Question: I have a 'Gridview' like this.
'''
<asp:GridView ID="GridView1" runat="server"
Width="16px" BackColor="White" BorderColor="#E7E7FF"
BorderStyle="None" BorderWidth="1px" CellPadding="3"
GridLines="Horizontal" Height="16px" >
<AlternatingRowStyle BackColor="#F7F7F7" />
<FooterStyle BackColor="#B5C7DE" ForeColor="#4A3C8C" />
<HeaderStyle BackColor="#4A3C8C" Font-Bold="True" ForeColor="#F7F7F7" />
<PagerStyle BackColor="#E7E7FF" ForeColor="#4A3C8C" HorizontalAlign="Right" />
<RowStyle BackColor="#E7E7FF" ForeColor="#4A3C8C" />
<SelectedRowStyle BackColor="#738A9C" Font-Bold="True" ForeColor="#F7F7F7" />
<sortedascendingcellstyle backcolor="#F4F4FD" />
<sortedascendingheaderstyle backcolor="#5A4C9D" />
<sorteddescendingcellstyle backcolor="#D8D8F0" />
<sorteddescendingheaderstyle backcolor="#3E3277" />
<SortedAscendingCellStyle BackColor="#F4F4FD"></SortedAscendingCellStyle>
<SortedAscendingHeaderStyle BackColor="#5A4C9D"></SortedAscendingHeaderStyle>
<SortedDescendingCellStyle BackColor="#D8D8F0"></SortedDescendingCellStyle>
<SortedDescendingHeaderStyle BackColor="#3E3277"></SortedDescendingHeaderStyle>
</asp:GridView>
'''
Programaticly, i adding a data source this 'Gridview'.
'''
protected void SendToGridview_Click(object sender, EventArgs e)
{
Calculate.Visible = true;
MV_Label.Visible = true;
RISK_Label.Visible = true;
string strQuery;
string ConnectionString = ConfigurationManager.ConnectionStrings["ora"].ConnectionString;
OracleConnection myConnection = new OracleConnection(ConnectionString);
strQuery = @"SELECT A.HESAP_NO, A.TEKLIF_NO1 || '/' || A.TEKLIF_NO2 AS TEKLIF, A.MUS_K_ISIM AS MUSTERI,
B.MARKA, C.SASI_NO, C.SASI_DURUM, D.TAS_MAR, NVL(RISK_SASI(A.TEKLIF_NO1, A.TEKLIF_NO2, C.URUN_SIRA_NO, C.SIRA_NO),0) AS RISK,
NVL(MV_SASI(A.TEKLIF_NO1, A.TEKLIF_NO2, C.SIRA_NO, C.URUN_SIRA_NO, SYSDATE),0) AS MV
FROM S_TEKLIF A, S_URUN B, S_URUN_DETAY C, KOC_KTMAR_PR D
WHERE A.TEKLIF_NO1 || A.TEKLIF_NO2 = B.TEKLIF_NO1 || B.TEKLIF_NO2
AND A.TEKLIF_NO1 || A.TEKLIF_NO2 = C.TEKLIF_NO1 || C.TEKLIF_NO2
AND B.SIRA_NO = C.URUN_SIRA_NO
AND B.DISTRIBUTOR = D.DIST_KOD
AND B.MARKA = D.MARKA_KOD
AND B.URUN_KOD = D.TAS_KOD ";
string param = "";
foreach (ListItem l in CheckBoxList1.Items)
{
if (l.Selected)
{
param += string.Format("'{0}'", l.Value);
param += ",";
}
}
param = param.Remove(param.Length - 1);
strQuery = strQuery + " AND A.HESAP_NO IN (" + param + ")";
OracleCommand myCommand = new OracleCommand(strQuery, myConnection);
myCommand.CommandType = System.Data.CommandType.Text;
myCommand.Connection = myConnection;
myCommand.CommandText = strQuery;
myConnection.Open();
OracleDataReader dr = myCommand.ExecuteReader(System.Data.CommandBehavior.CloseConnection);
GridView1.DataSource = dr;
GridView1.DataBind();
GridView1.Visible = true;
myConnection.Close();
}
'''
This is my Gridview looks;

What i want is, i want to add checkboxes column after 'RISK' column and 'MV' column.
I mean, columns looks like, , , , , , , , , , , . Totaly should be column.
And i want all checkboxes is checked as a default.
How can i do that?
I read <URL> article, but in this article Gridview a normal data source. I adding programaticly.
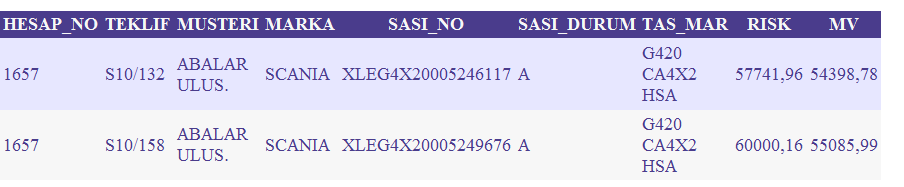
Answer: You are going to have to switch 'AutoGenerated' columns off and used defined ones instead:
'''
<asp:GridView ID="GridView1" runat="server" Width="16px" BackColor="White"
BorderColor="#E7E7FF" BorderStyle="None" BorderWidth="1px"
CellPadding="3" GridLines="Horizontal" Height="16px" AutoGenerateColumns="false">
<!-- put your style stuff here -->
<asp:BoundField HeaderText="Text" DataField="HESAP_NO" />
<asp:BoundField HeaderText="Text" DataField="TEKLIF" />
<asp:BoundField HeaderText="Text" DataField="MUSTERI" />
<asp:BoundField HeaderText="Text" DataField="MARKA" />
<asp:BoundField HeaderText="Text" DataField="SASI_NO" />
<asp:BoundField HeaderText="Text" DataField="SASI_DURAM" />
<asp:BoundField HeaderText="Text" DataField="TAS_MAR" />
<asp:BoundField HeaderText="Text" DataField="RISK" />
<asp:BoundField HeaderText="Text" DataField="Text" />
<asp:CheckBoxField DataField="NameCheckBoxField1" HeaderText="NameCheckBoxField1" />
<asp:BoundField HeaderText="Text" DataField="MV" />
<asp:CheckBoxField DataField="NameCheckBoxField2" HeaderText="NameCheckBoxField2" />
</asp:GridView>
'''
You will also need to change your SQL to return two fields that the 'CheckBoxField' can map to. Those fields should contain a bit field with true set for all cases. This will allow the data to be automatically bound to the 'CheckBoxField' and checked by default.
EG:
'''
SELECT
-- all our fields
'NameCheckBoxField1' = 0x1,
'NameCheckBoxField2' = 0x1
FROM
-- etc...
'''